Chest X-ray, AP view. Patient: 47 years old, sex M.
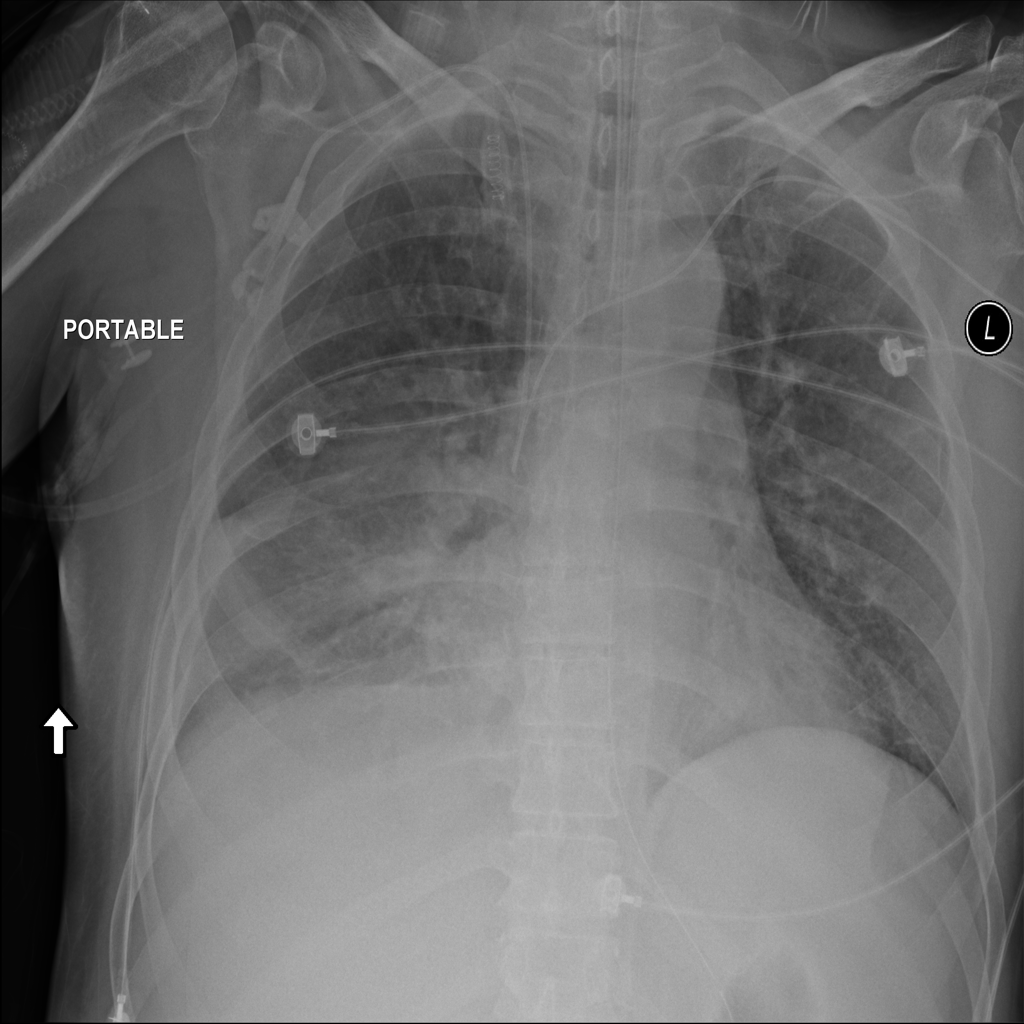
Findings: Effusion, Infiltration